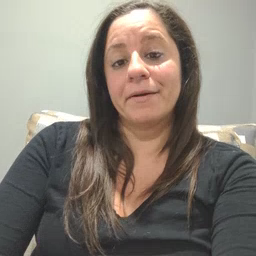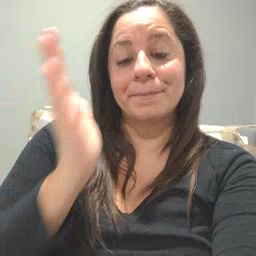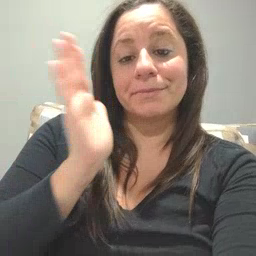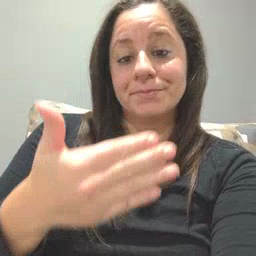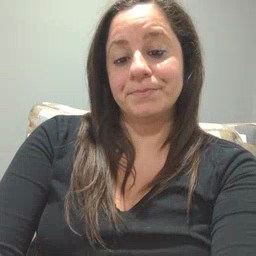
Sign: bedroom